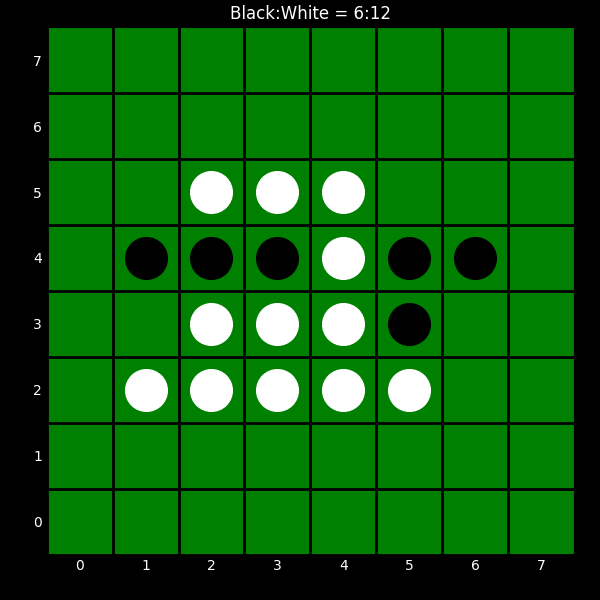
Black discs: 6
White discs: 12